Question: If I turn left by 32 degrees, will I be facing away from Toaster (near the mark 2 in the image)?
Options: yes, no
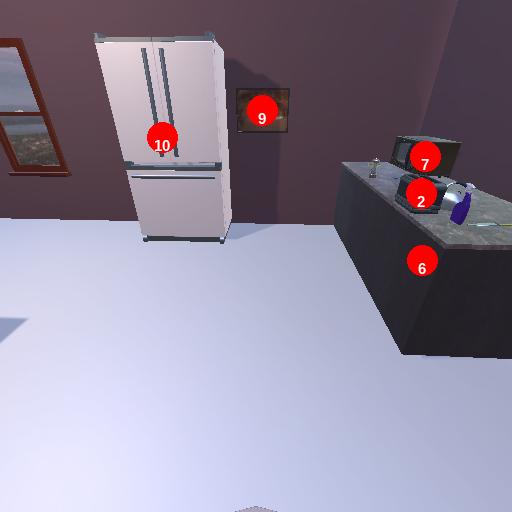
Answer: yes